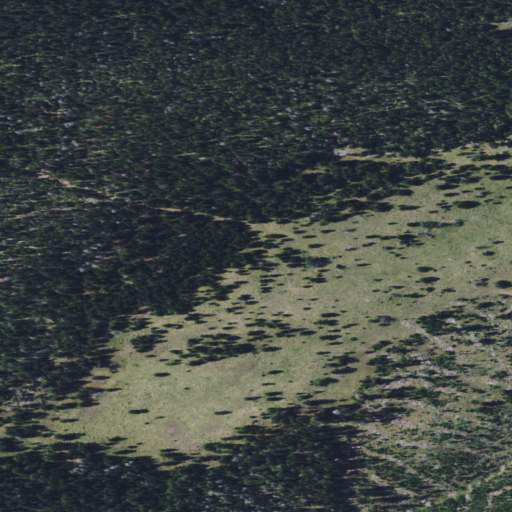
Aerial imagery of plain(s) in Montana named Wolf Park containing evergreen forest and shrub